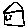
Label: house